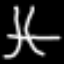
Label: The Eiffel Tower